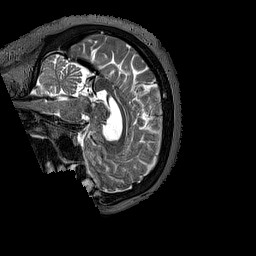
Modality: T2w
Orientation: sagittal
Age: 44
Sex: female
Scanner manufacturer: siemens
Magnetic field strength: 3 T
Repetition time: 3.2 s
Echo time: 0.567 s